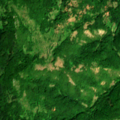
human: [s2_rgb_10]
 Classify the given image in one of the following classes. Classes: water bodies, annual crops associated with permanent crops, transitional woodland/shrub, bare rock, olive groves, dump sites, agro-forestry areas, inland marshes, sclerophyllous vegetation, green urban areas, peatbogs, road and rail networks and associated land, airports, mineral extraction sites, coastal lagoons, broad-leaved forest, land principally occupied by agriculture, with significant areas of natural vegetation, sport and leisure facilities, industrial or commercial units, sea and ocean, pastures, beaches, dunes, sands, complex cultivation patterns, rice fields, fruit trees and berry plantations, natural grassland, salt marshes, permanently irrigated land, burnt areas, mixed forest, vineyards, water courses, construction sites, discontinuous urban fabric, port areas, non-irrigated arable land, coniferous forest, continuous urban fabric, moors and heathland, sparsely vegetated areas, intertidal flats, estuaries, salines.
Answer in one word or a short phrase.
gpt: land principally occupied by agriculture, with significant areas of natural vegetation, broad-leaved forest